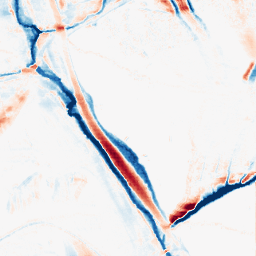
Category: morphological
Decomposition family: morphological_ellipse
Decomposition parameters: operation: average
width: 10
height: 30
Upsampling method: sinc_blackman
Upsampling parameters: scale: 8
kernel_size: 16
Upsampling scale: 8